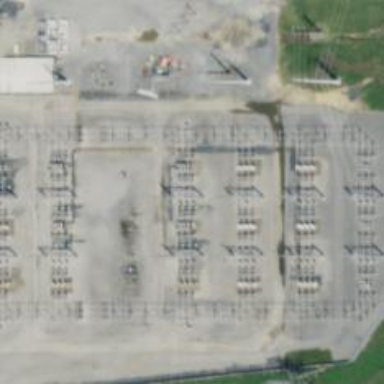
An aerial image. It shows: Switch used for power control.